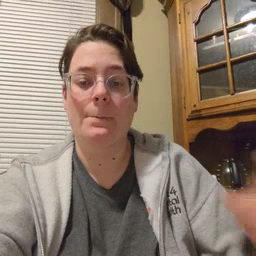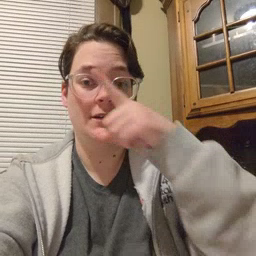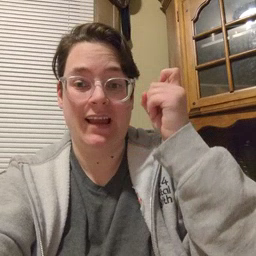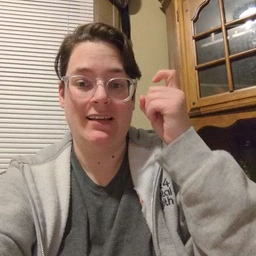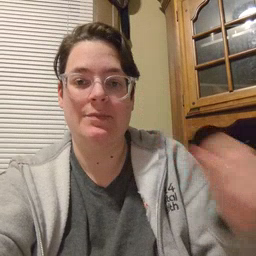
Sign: because